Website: bh-photo
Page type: customer-info-address
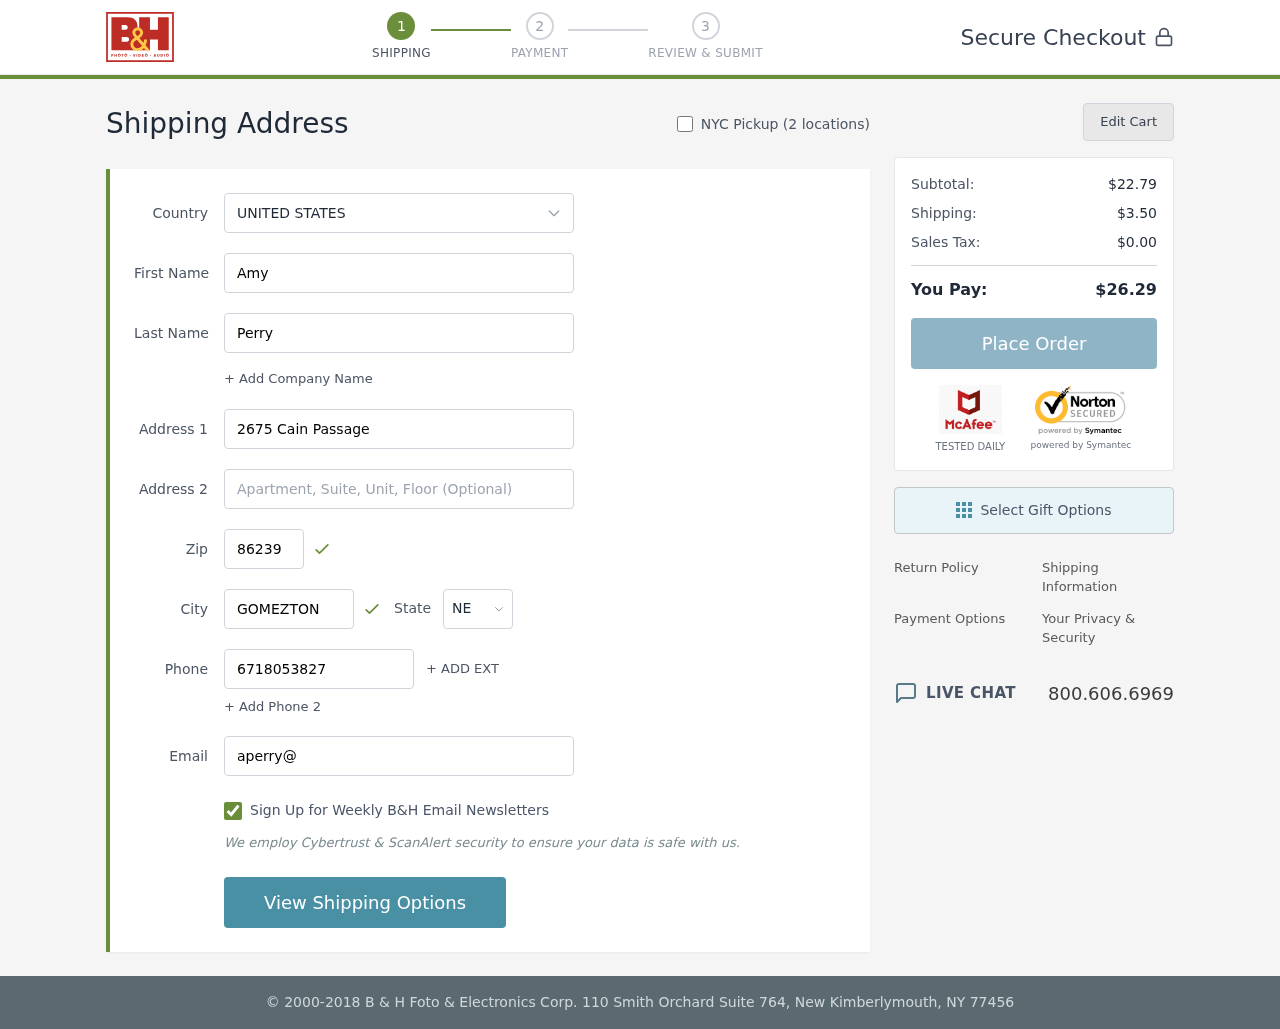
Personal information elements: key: PII_CITY
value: Gomezton
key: PII_COUNTRY
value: United States
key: PII_EMAIL
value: aperry@hotmail.com
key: PII_FIRSTNAME
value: Amy
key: PII_LASTNAME
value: Perry
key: PII_PHONE
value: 6718053827
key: PII_POSTCODE
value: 86239
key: PII_STATE_ABBR
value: NE
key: PII_STREET
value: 2675 Cain Passage
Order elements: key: ORDER_SUBTOTAL
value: $22.79
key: ORDER_SHIPPING_COST
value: $3.50
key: ORDER_TAX
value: $0.00
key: ORDER_TOTAL
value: $26.29